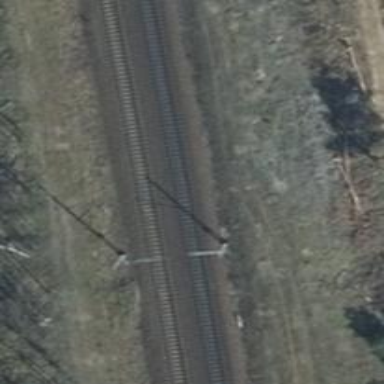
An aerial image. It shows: Milestone along the railway with catenary mast.